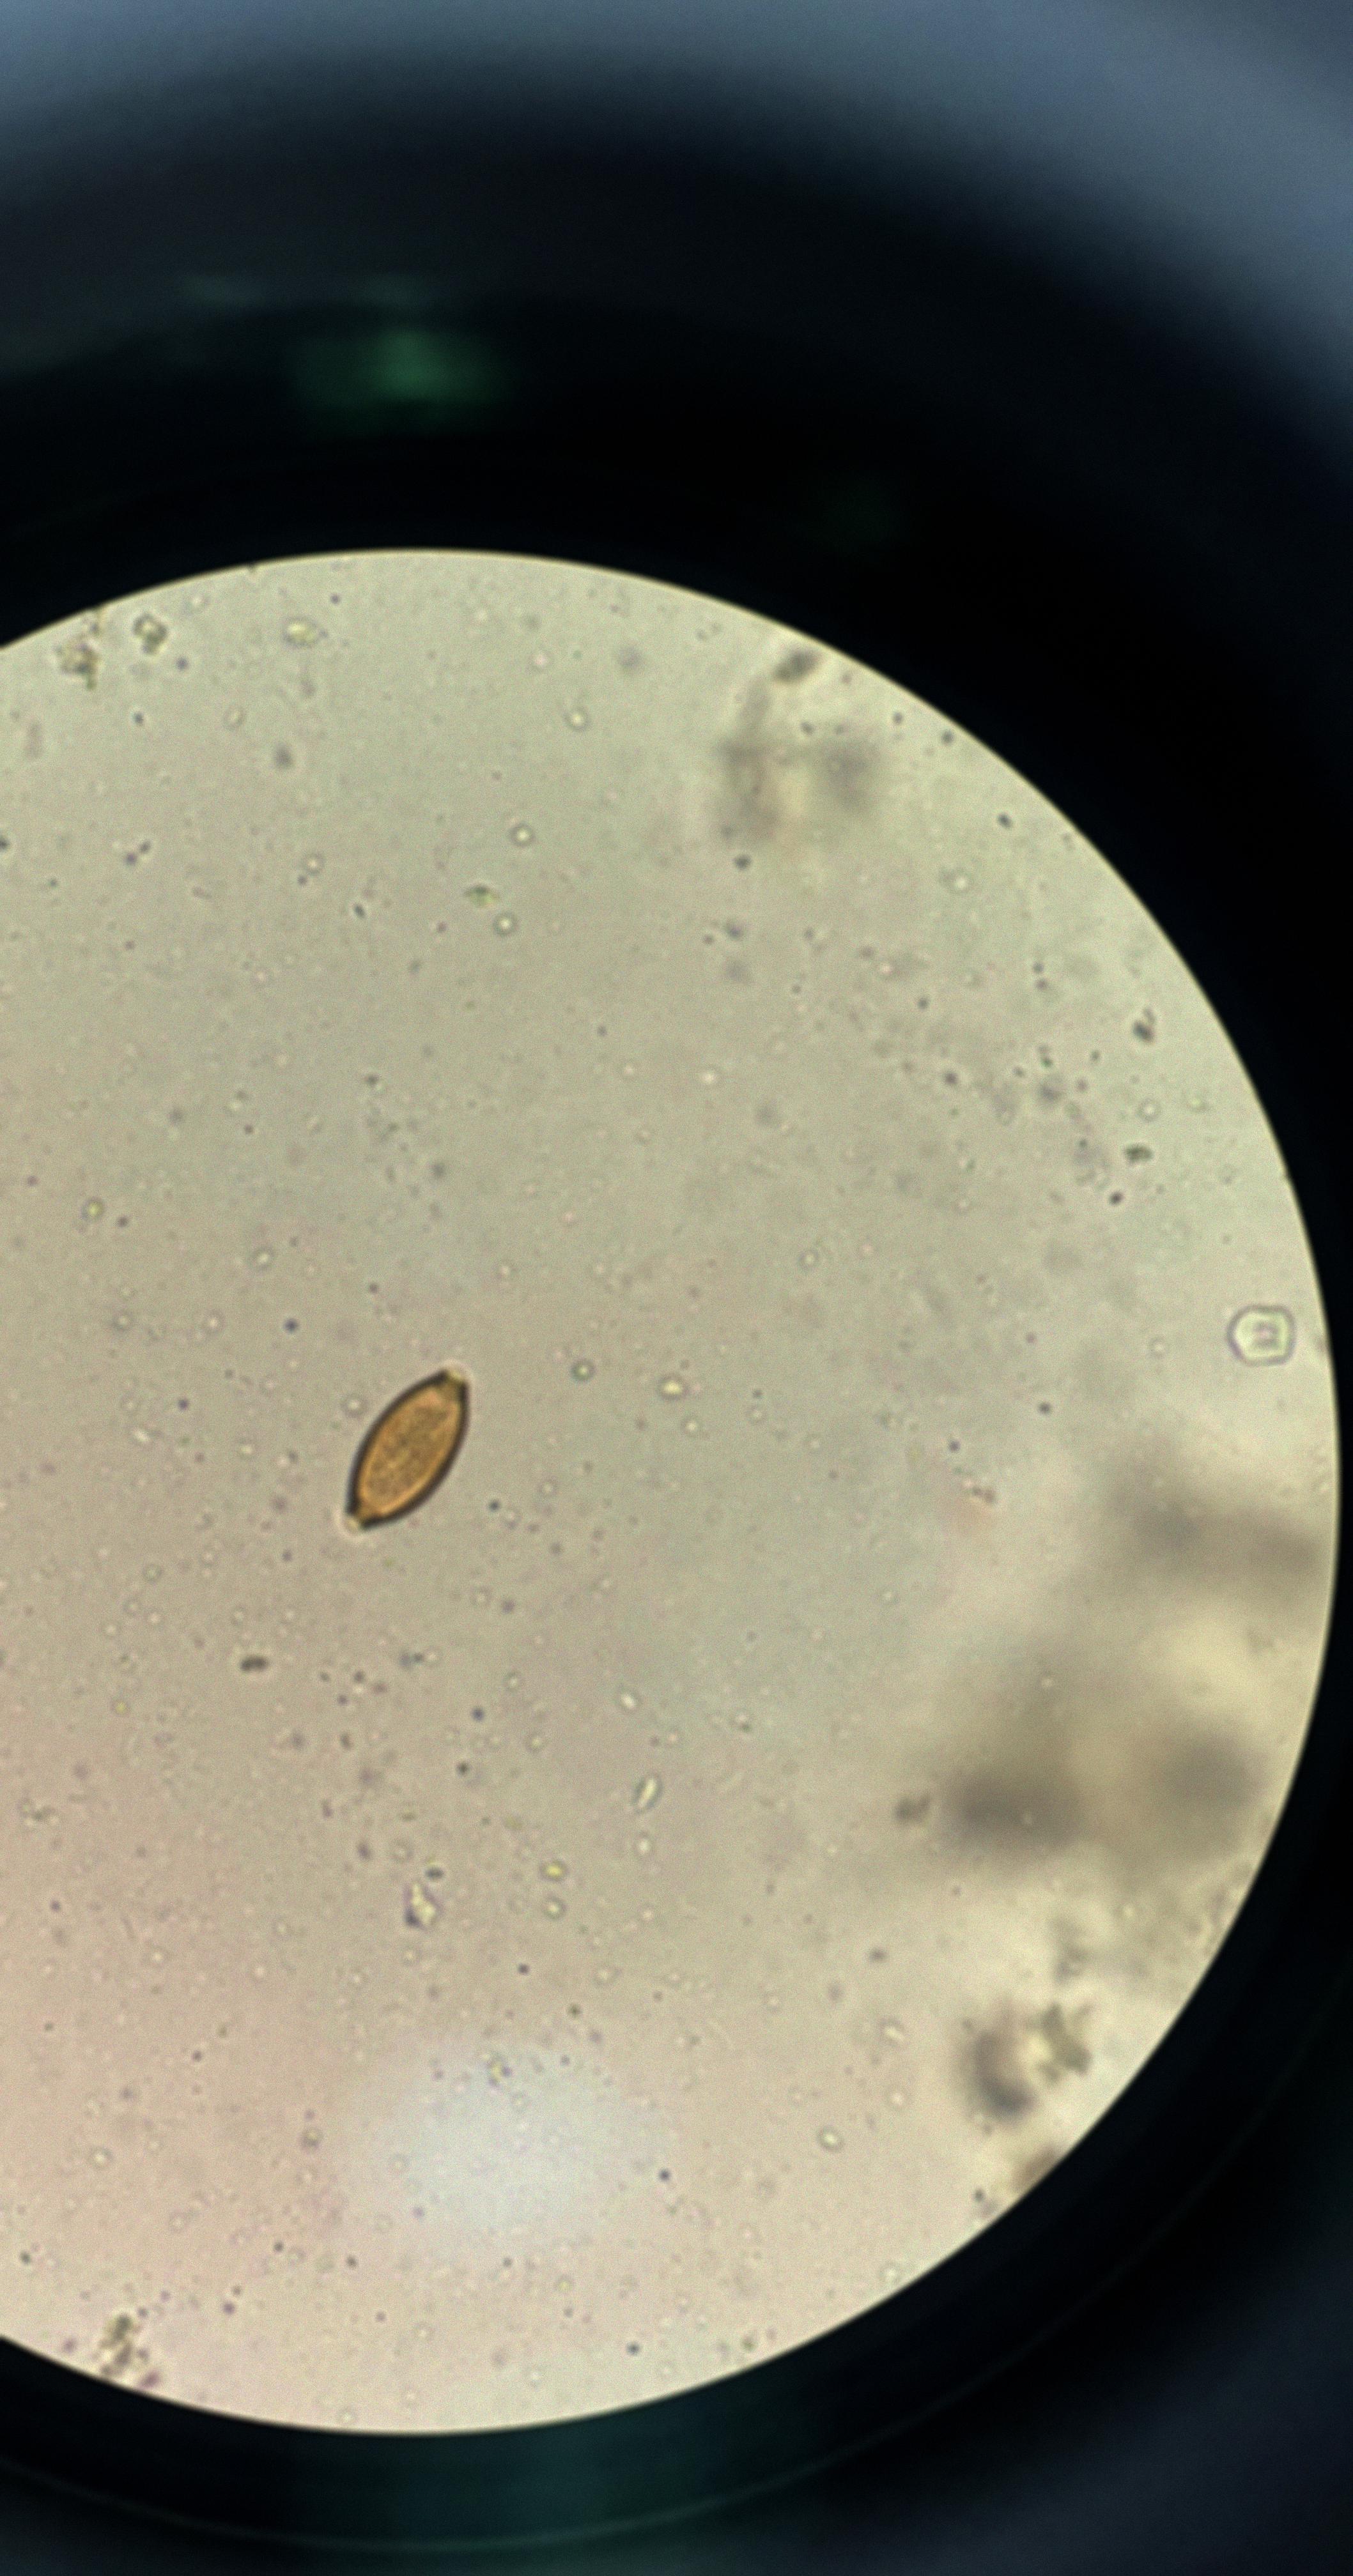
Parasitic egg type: Trichuris trichiura